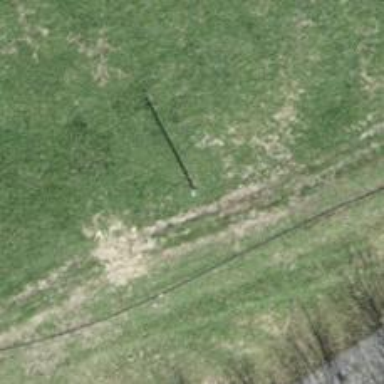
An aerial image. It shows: Minor power line.